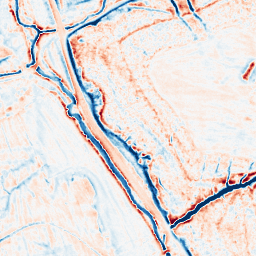
Category: edge_preserving
Decomposition family: anisotropic_diffusion
Decomposition parameters: iterations: 20
kappa: 30
gamma: 0.2
Upsampling method: cubic_mitchell
Upsampling parameters: scale: 2
Upsampling scale: 2